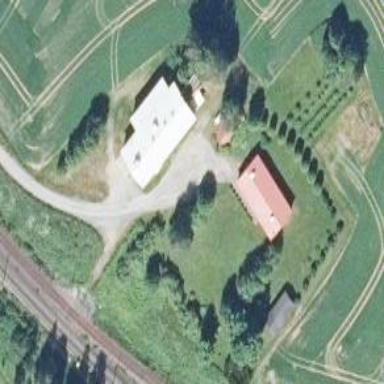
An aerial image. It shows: Farmyard area.